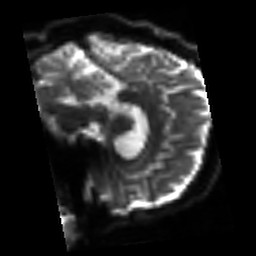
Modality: sbref
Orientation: sagittal
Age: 39
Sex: male
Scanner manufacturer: siemens
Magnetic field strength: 3 T
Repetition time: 3.2 s
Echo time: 0.081 s